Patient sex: M
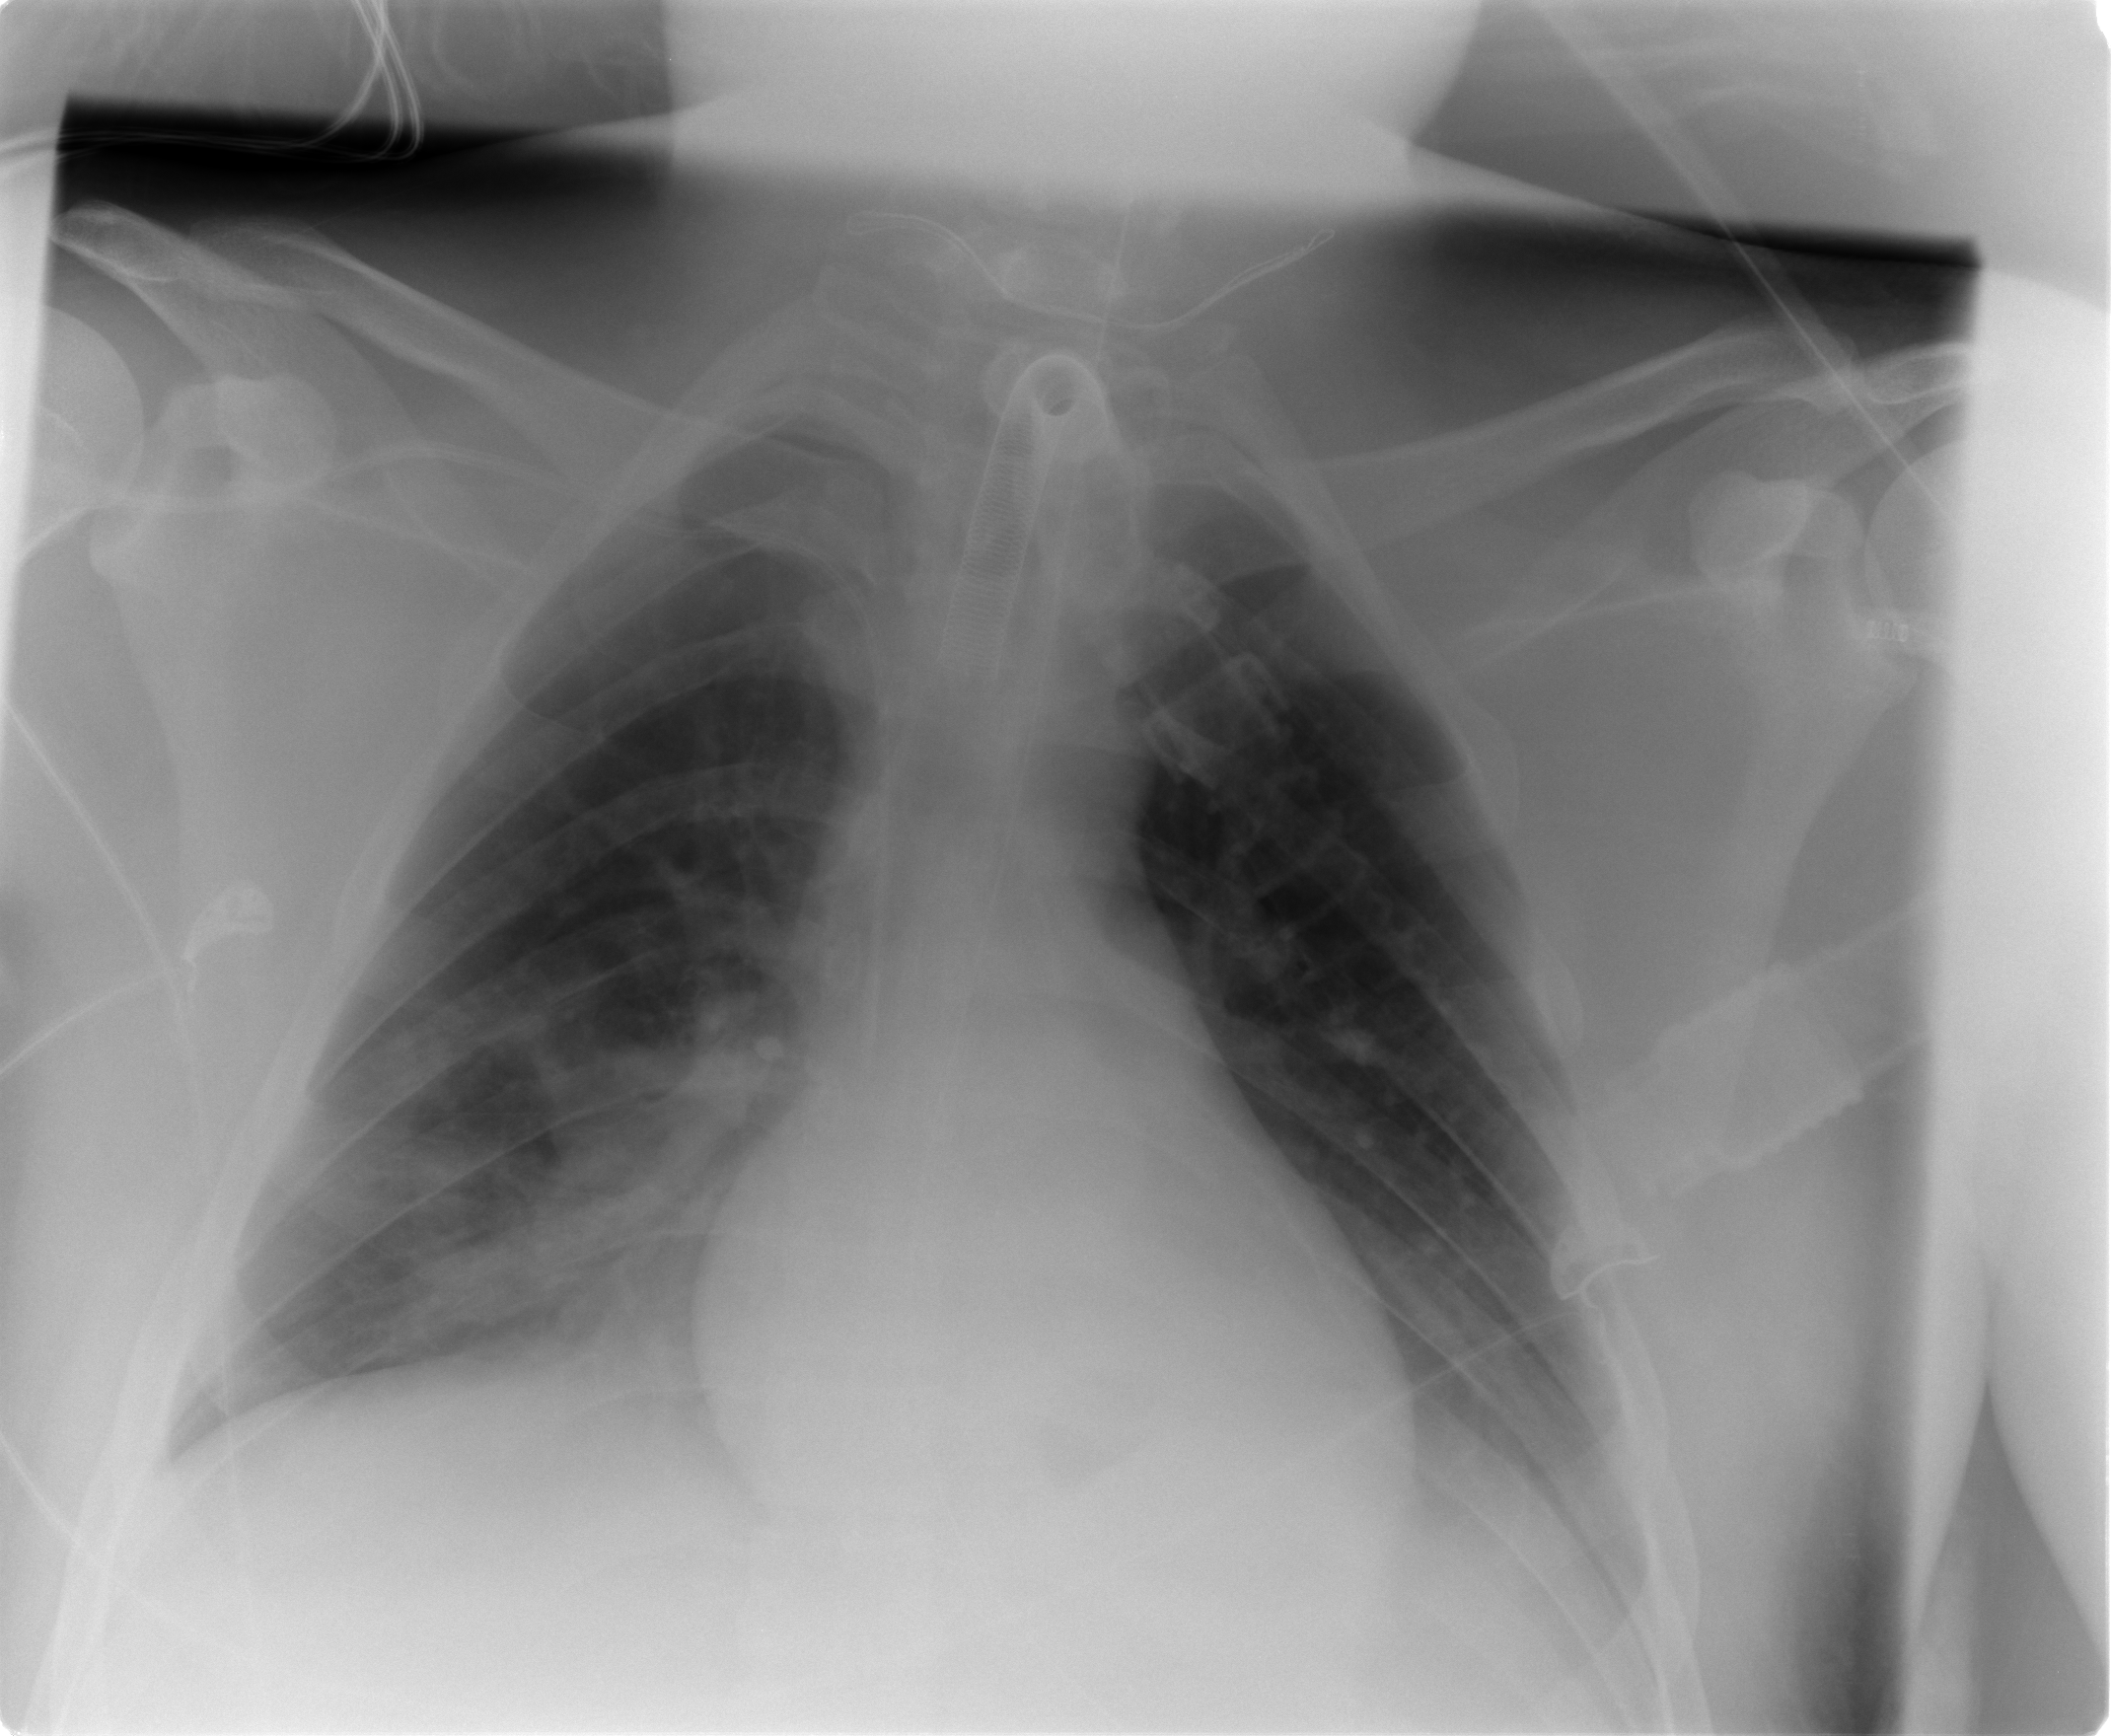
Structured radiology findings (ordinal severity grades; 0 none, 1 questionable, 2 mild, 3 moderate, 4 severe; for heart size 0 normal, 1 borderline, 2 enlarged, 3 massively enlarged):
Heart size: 0
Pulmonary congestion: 0
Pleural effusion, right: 2
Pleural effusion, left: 2
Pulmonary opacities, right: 2
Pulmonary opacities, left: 0
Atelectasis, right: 3
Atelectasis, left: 0